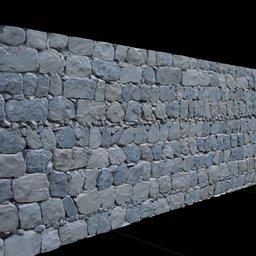
Label: architecture